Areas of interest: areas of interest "Park and greenspace"
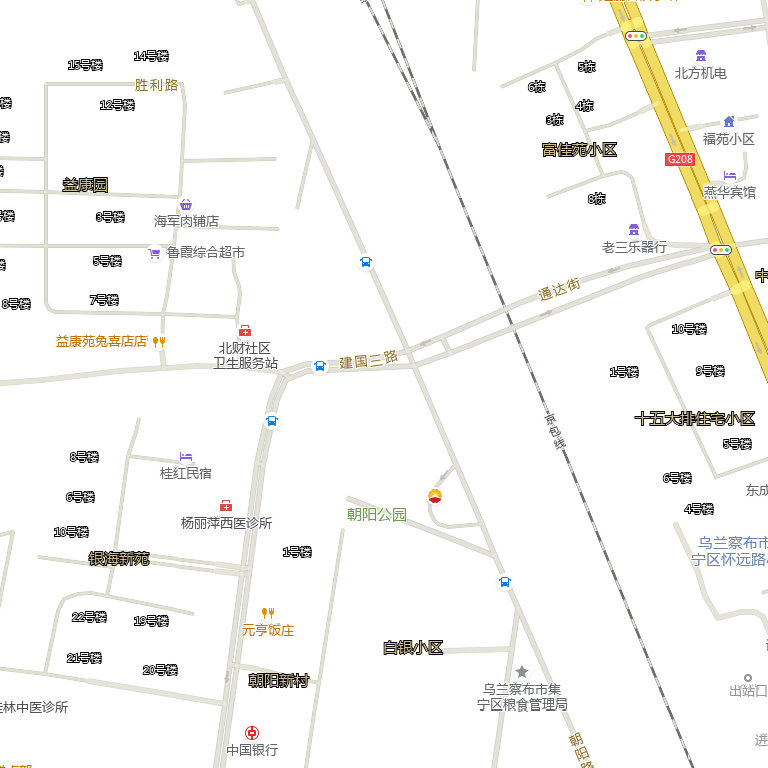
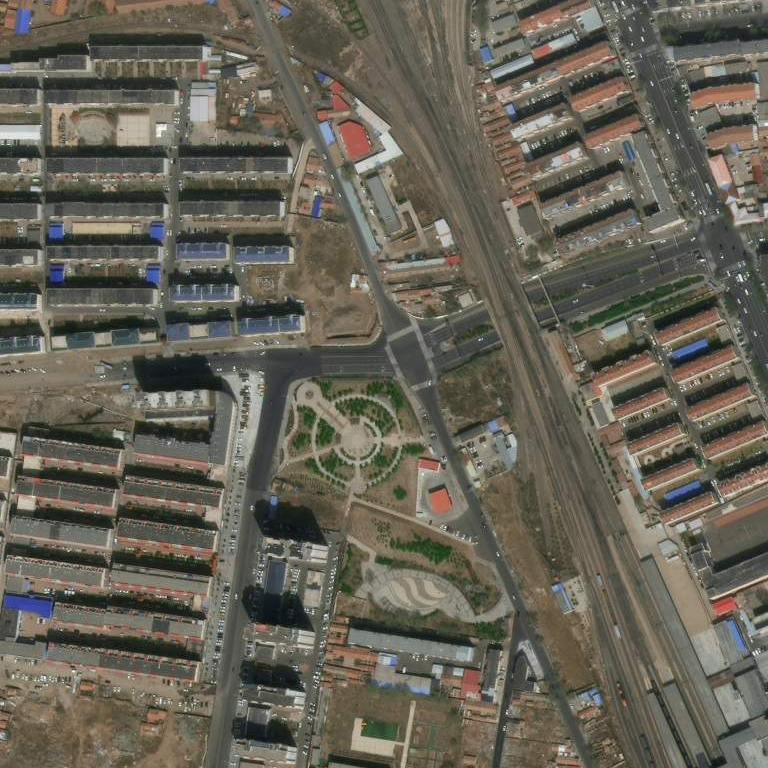